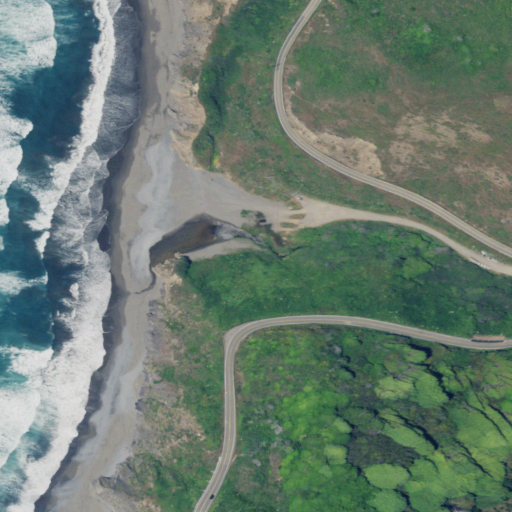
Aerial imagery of valley in California named Chadbourne Gulch containing barren land, evergreen forest, shrub, open development, open water, low intensity development, medium intensity development, grassland, and herbaceous wetlands